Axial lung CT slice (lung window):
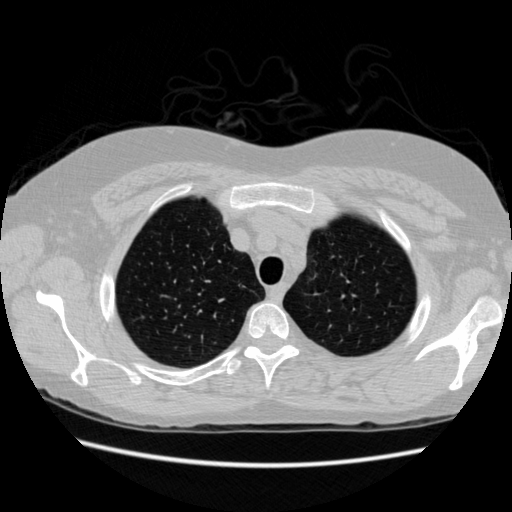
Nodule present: no